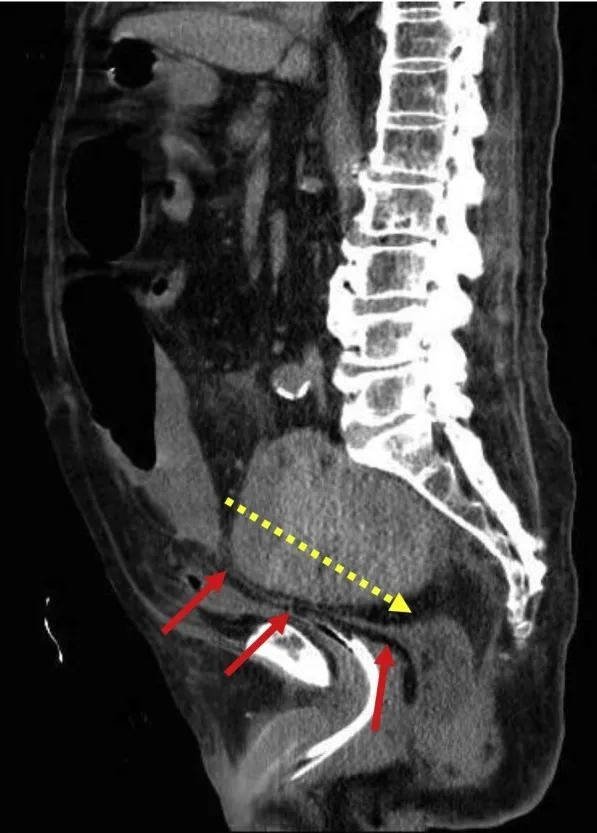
CT findings 10 days after endovascular repair. . The rectum is more severely compressed by the aneurysm than before endovascular repair (red arrows). . The aneurysm wall was dissected as indicated during open surgery (yellow dotted line).
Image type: radiology (ct)